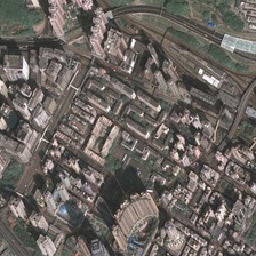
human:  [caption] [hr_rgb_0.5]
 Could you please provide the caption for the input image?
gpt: The height of the commercial building.

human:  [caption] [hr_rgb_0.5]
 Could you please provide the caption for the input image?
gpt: This road is very narrow.

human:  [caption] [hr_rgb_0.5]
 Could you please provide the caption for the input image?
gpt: The road is very narrow.

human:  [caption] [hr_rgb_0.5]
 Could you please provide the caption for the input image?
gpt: The height of a commercial building.

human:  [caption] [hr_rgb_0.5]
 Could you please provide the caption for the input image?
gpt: Height of commercial building.